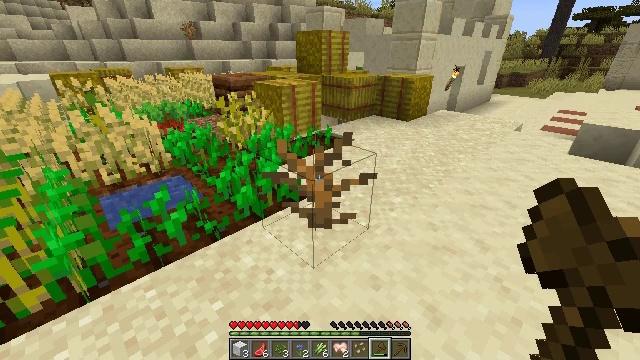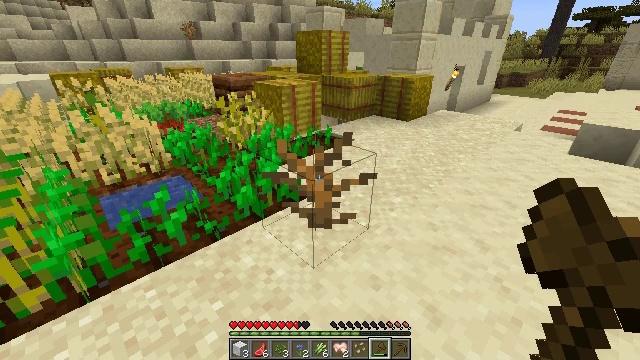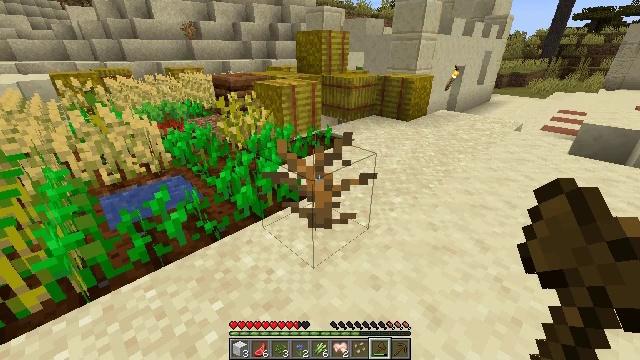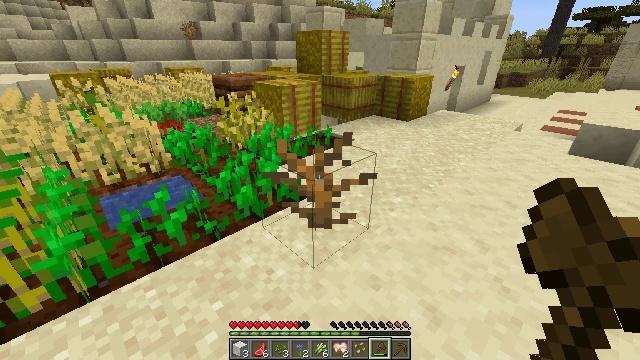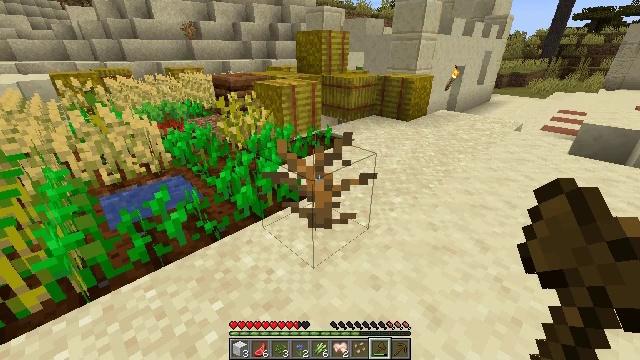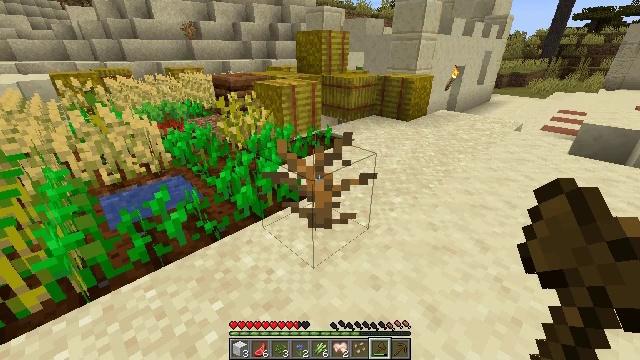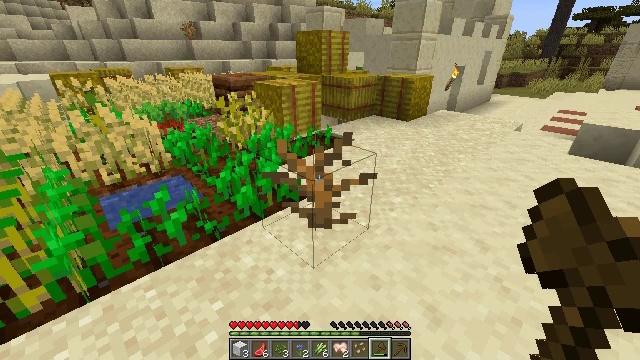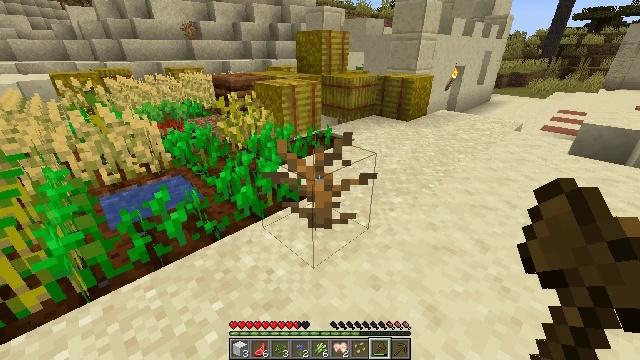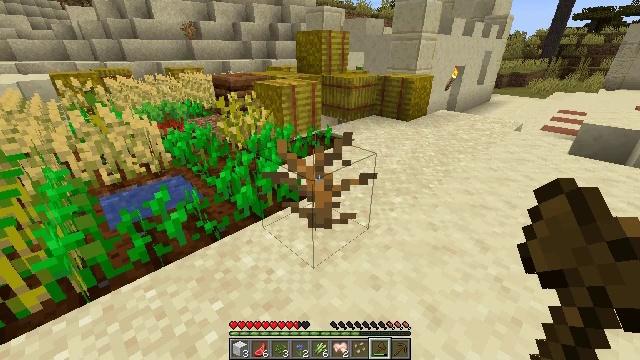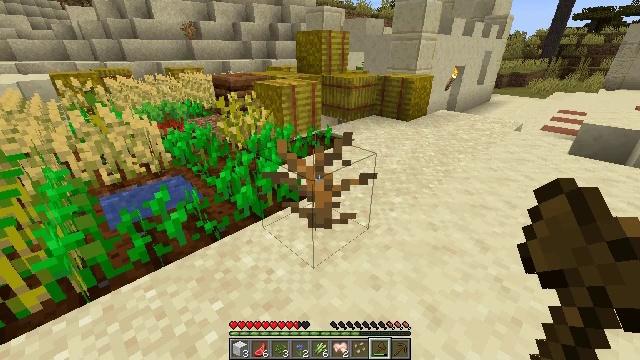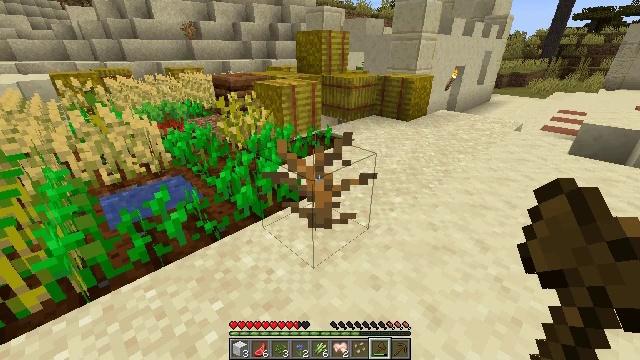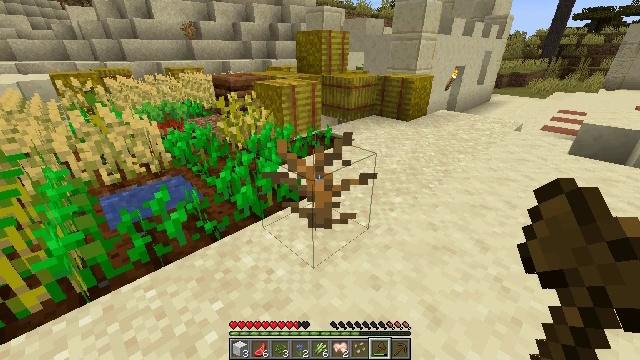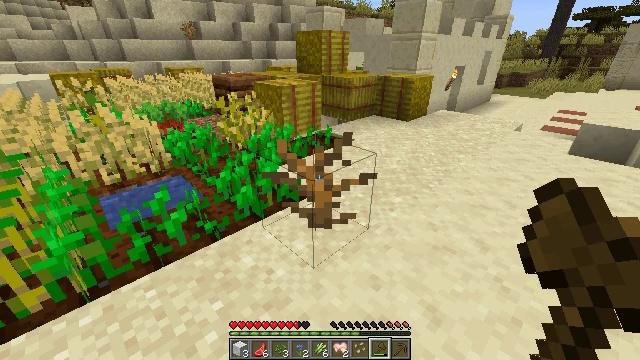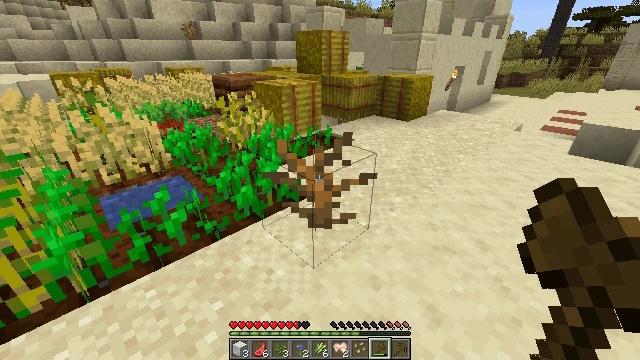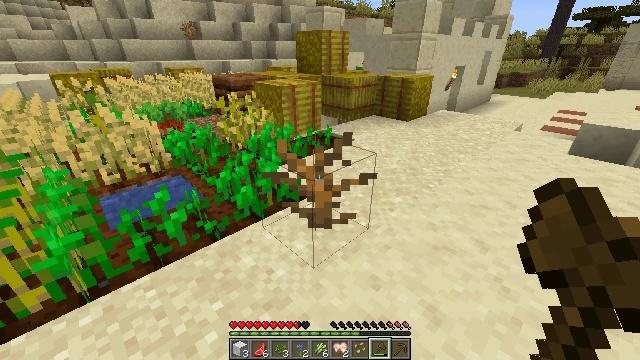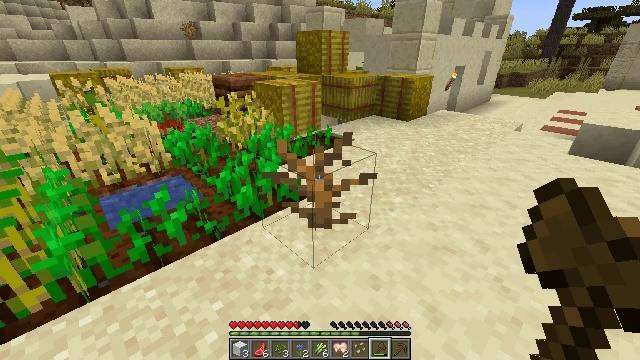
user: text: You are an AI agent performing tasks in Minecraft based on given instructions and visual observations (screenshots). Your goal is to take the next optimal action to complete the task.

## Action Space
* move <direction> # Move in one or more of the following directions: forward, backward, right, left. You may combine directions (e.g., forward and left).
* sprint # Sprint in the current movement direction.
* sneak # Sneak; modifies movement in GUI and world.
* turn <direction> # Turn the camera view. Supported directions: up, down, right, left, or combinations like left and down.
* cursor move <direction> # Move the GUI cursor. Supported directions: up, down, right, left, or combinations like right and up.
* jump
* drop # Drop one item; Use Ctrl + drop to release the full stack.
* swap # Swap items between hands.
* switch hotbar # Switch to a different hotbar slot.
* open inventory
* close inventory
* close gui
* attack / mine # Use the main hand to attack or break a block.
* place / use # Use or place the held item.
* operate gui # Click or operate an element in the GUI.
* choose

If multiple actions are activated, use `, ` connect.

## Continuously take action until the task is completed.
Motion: motion action
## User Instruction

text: Break the dead bush for sticks.
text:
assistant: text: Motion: no_op
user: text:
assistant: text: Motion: no_op
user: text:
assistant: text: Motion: no_op
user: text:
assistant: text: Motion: no_op
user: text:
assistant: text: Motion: no_op
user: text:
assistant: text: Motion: no_op
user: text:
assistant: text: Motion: no_op
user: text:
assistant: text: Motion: no_op
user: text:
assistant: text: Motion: no_op
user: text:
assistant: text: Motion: no_op
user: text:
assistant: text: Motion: no_op
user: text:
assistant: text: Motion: no_op
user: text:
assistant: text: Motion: no_op
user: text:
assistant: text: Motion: no_op
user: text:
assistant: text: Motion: no_op
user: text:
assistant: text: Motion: no_op
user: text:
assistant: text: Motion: no_op
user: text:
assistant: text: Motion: no_op
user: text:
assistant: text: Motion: no_op
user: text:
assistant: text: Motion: no_op
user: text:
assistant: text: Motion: no_op
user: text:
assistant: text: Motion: no_op
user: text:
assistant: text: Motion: no_op
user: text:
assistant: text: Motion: no_op
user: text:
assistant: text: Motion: no_op
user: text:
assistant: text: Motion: no_op
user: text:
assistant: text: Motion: no_op
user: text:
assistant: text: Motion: no_op
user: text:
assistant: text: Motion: no_op
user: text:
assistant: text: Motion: no_op